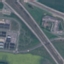
Label: Highway